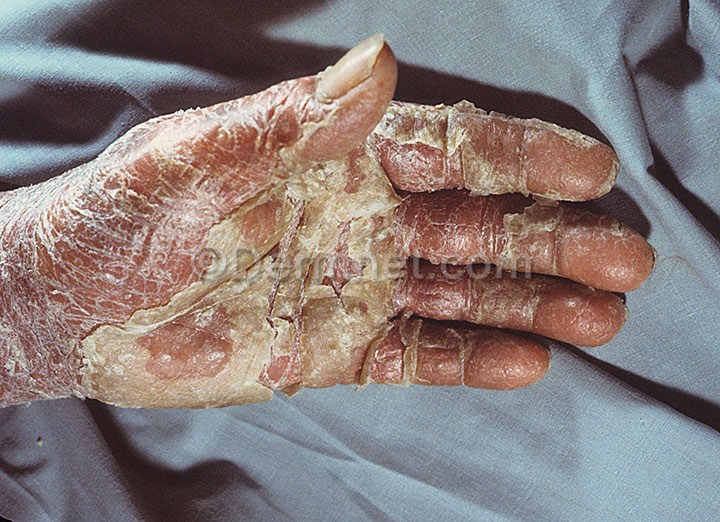
Disease: Exanthems and Drug Eruptions